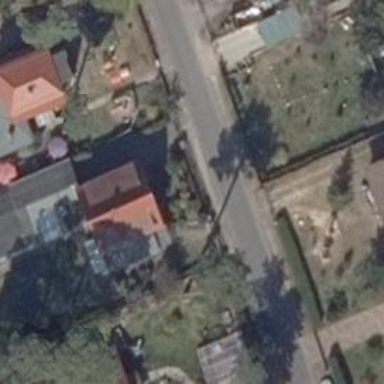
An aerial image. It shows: Residential road with asphalt surface.